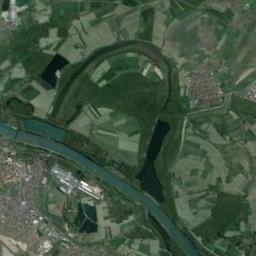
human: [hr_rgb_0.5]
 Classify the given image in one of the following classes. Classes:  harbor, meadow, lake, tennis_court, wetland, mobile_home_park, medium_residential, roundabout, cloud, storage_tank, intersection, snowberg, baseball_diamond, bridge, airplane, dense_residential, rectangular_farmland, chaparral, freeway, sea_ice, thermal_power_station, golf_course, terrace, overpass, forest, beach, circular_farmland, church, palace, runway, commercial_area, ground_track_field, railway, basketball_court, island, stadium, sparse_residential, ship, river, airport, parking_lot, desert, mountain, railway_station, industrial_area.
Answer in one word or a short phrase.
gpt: river